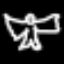
Label: angel